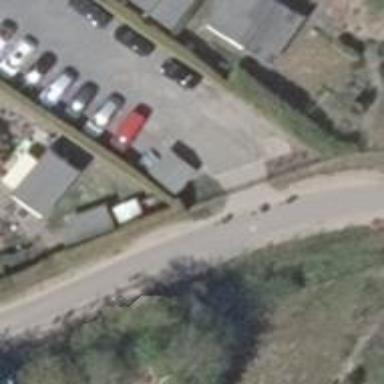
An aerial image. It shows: Parking aisle designated as service road.